Field crop: maize
Growth stage: 2
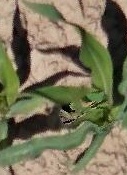
Species: maize